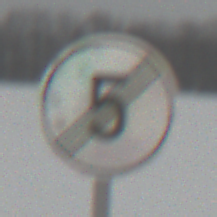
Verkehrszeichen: EndeGeschwindigkeit5
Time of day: MorningAfternoon
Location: Outdoor (Nature)
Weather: Overcast
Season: Winter
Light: Natural